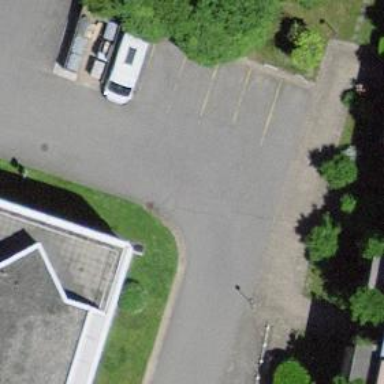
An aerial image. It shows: Parking area with surface.